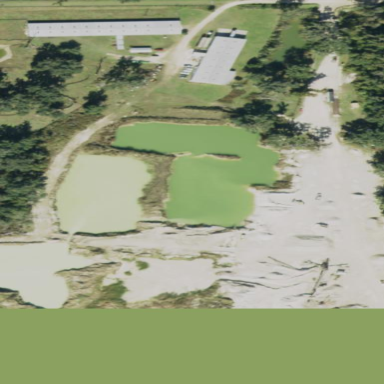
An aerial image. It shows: Quarry area with sand as the primary resource.